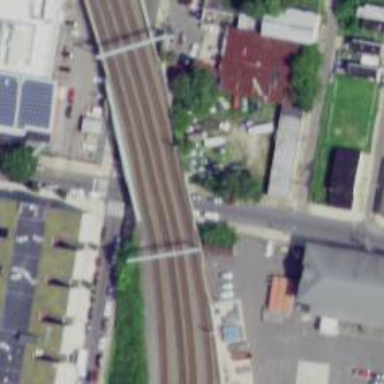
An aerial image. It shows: Viaduct railway bridge with electrified contact lines.